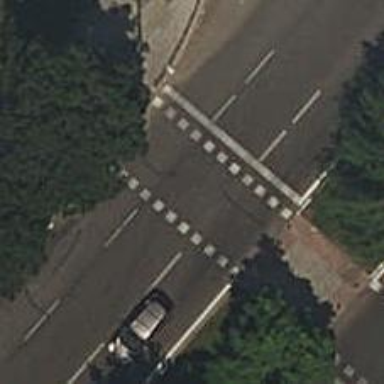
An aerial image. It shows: Crossing with traffic signals.